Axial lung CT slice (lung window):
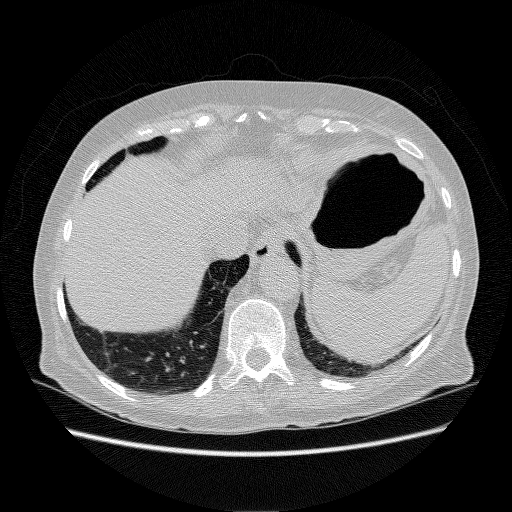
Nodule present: no